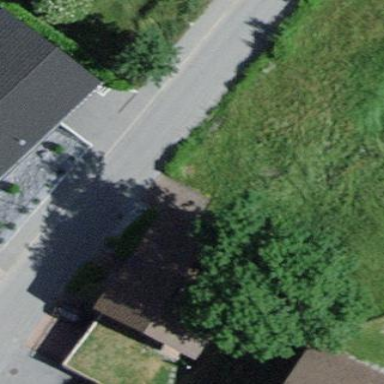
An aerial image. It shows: Detached building.